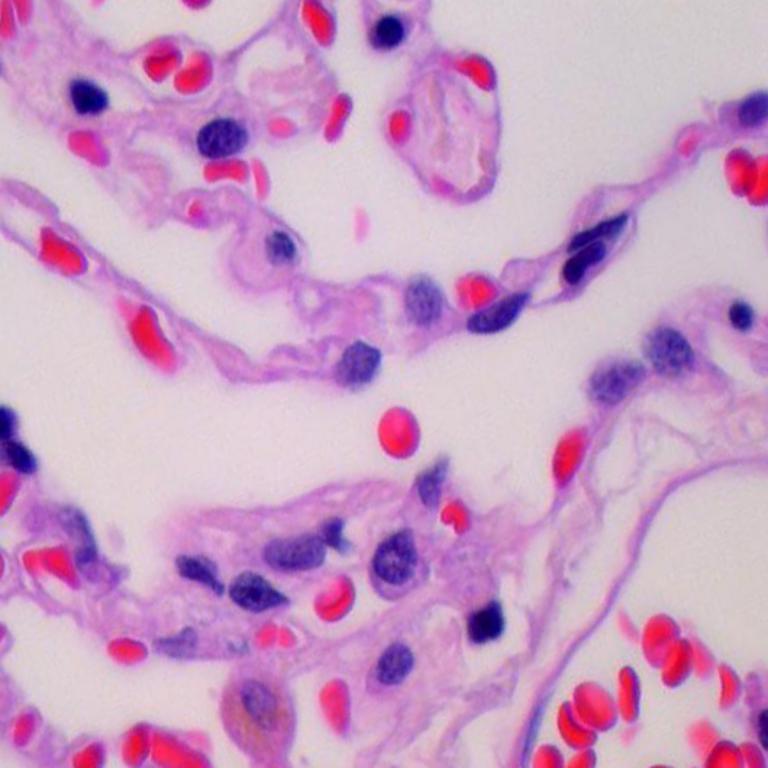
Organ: lung
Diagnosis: benign